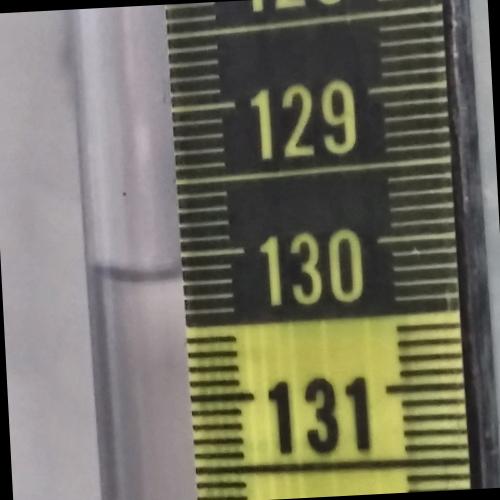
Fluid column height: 130.1 cm